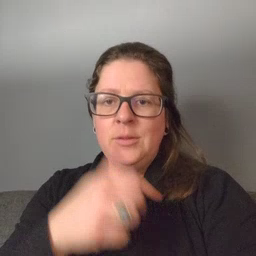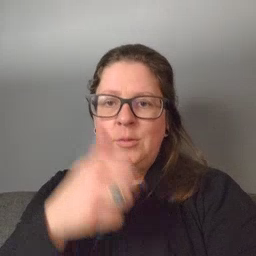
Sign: brother